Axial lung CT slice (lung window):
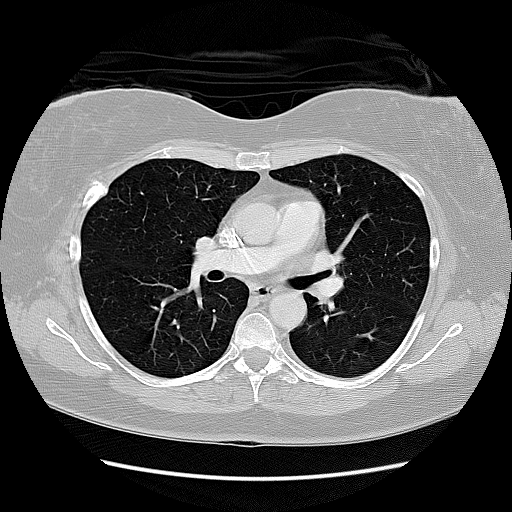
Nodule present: no